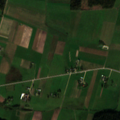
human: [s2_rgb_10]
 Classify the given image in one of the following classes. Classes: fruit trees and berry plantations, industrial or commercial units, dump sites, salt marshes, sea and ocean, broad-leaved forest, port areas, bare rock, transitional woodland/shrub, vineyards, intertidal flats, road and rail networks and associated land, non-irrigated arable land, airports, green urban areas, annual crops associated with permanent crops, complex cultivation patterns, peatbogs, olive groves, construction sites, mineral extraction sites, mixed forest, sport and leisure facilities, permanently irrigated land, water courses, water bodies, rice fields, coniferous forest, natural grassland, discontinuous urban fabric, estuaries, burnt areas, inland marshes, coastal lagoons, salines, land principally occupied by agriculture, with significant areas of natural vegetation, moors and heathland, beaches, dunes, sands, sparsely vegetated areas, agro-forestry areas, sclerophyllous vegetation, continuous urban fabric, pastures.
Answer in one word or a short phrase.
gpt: non-irrigated arable land, complex cultivation patterns, land principally occupied by agriculture, with significant areas of natural vegetation, coniferous forest, mixed forest